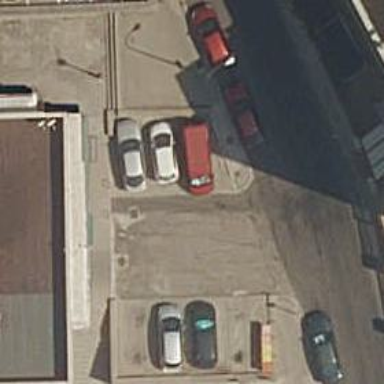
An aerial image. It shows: Alley with asphalt surface designated as service road.